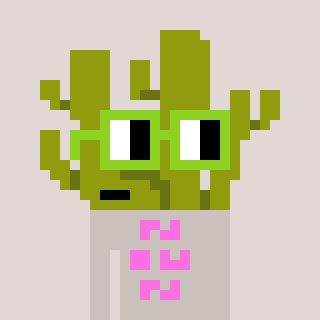
a pixel art character with square light green glasses, a cactus-shaped head and a foggrey-colored body on a warm background